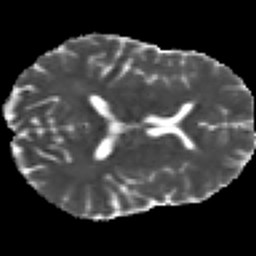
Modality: MD
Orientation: axial
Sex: male
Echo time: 0.114 s